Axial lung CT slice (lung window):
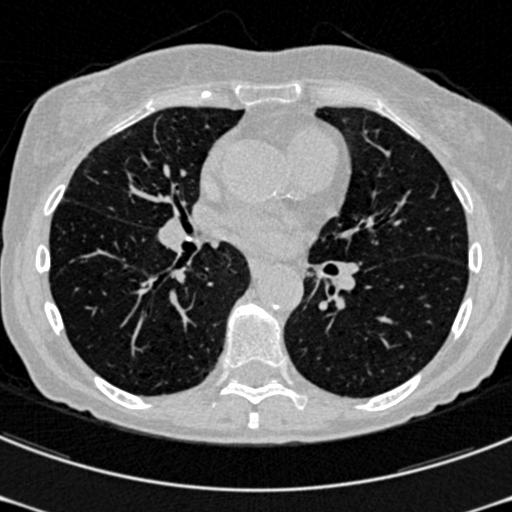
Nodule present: no